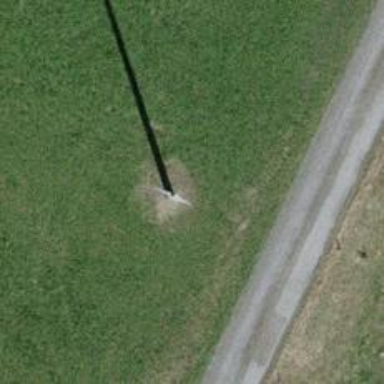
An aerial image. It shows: Power tower.